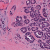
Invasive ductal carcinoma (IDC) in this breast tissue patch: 1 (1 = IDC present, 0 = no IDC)